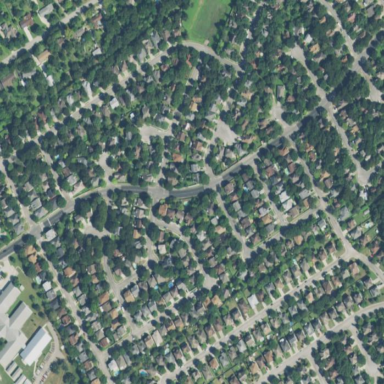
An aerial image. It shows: Single-family residential area.